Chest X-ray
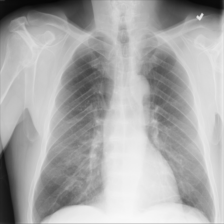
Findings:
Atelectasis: positive
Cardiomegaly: negative
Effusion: negative
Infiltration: negative
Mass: negative
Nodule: negative
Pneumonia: negative
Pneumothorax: negative
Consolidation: negative
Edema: negative
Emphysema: negative
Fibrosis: negative
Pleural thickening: negative
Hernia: negative